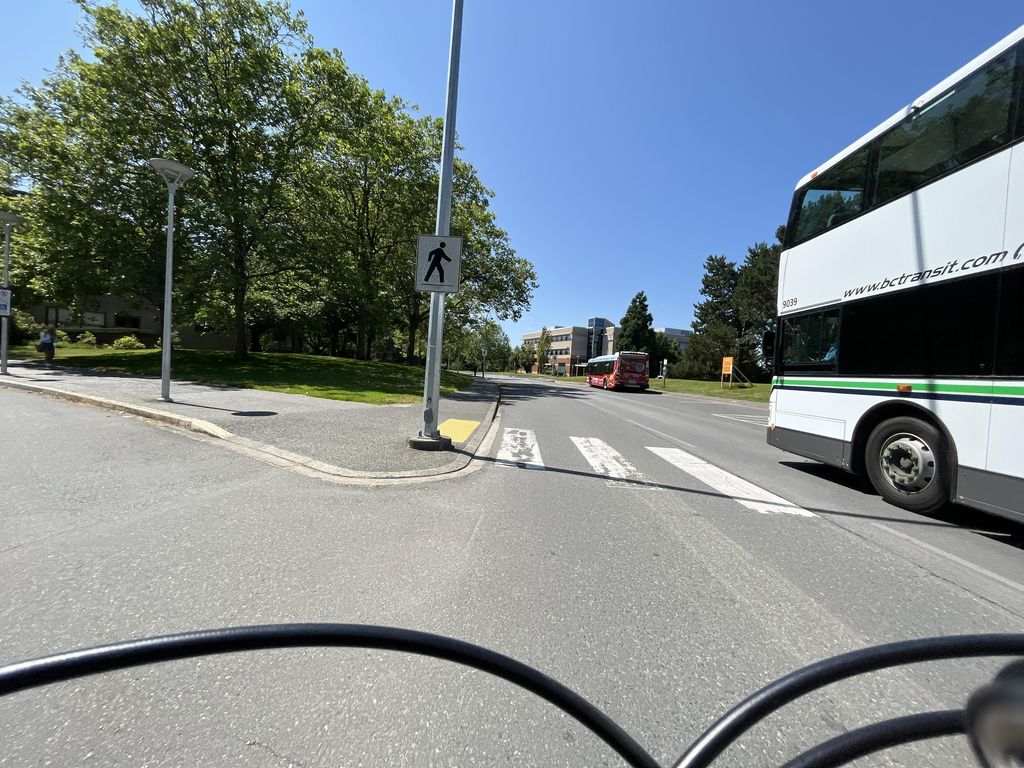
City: victoria